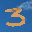
Label: 3